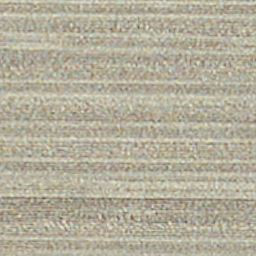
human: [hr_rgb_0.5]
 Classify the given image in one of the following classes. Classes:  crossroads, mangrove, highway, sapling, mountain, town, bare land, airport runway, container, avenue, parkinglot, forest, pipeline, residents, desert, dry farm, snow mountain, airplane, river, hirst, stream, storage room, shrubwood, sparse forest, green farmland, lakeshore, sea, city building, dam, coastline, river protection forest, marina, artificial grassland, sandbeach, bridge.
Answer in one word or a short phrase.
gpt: dry farm